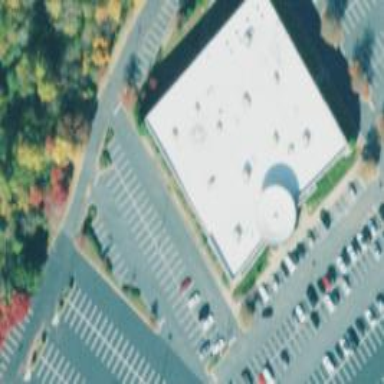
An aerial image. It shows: Building used as fitness center.